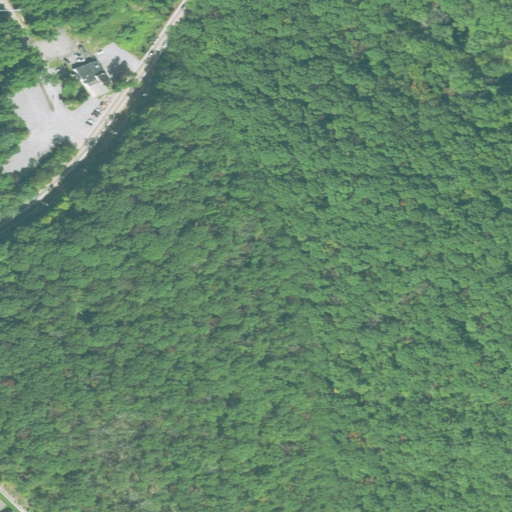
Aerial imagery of mountain in Rhode Island named Quinsnicket Hill containing deciduous forest, shrub, open development, grassland, low intensity development, medium intensity development, and high intensity development